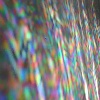
Label: sunburn